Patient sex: F
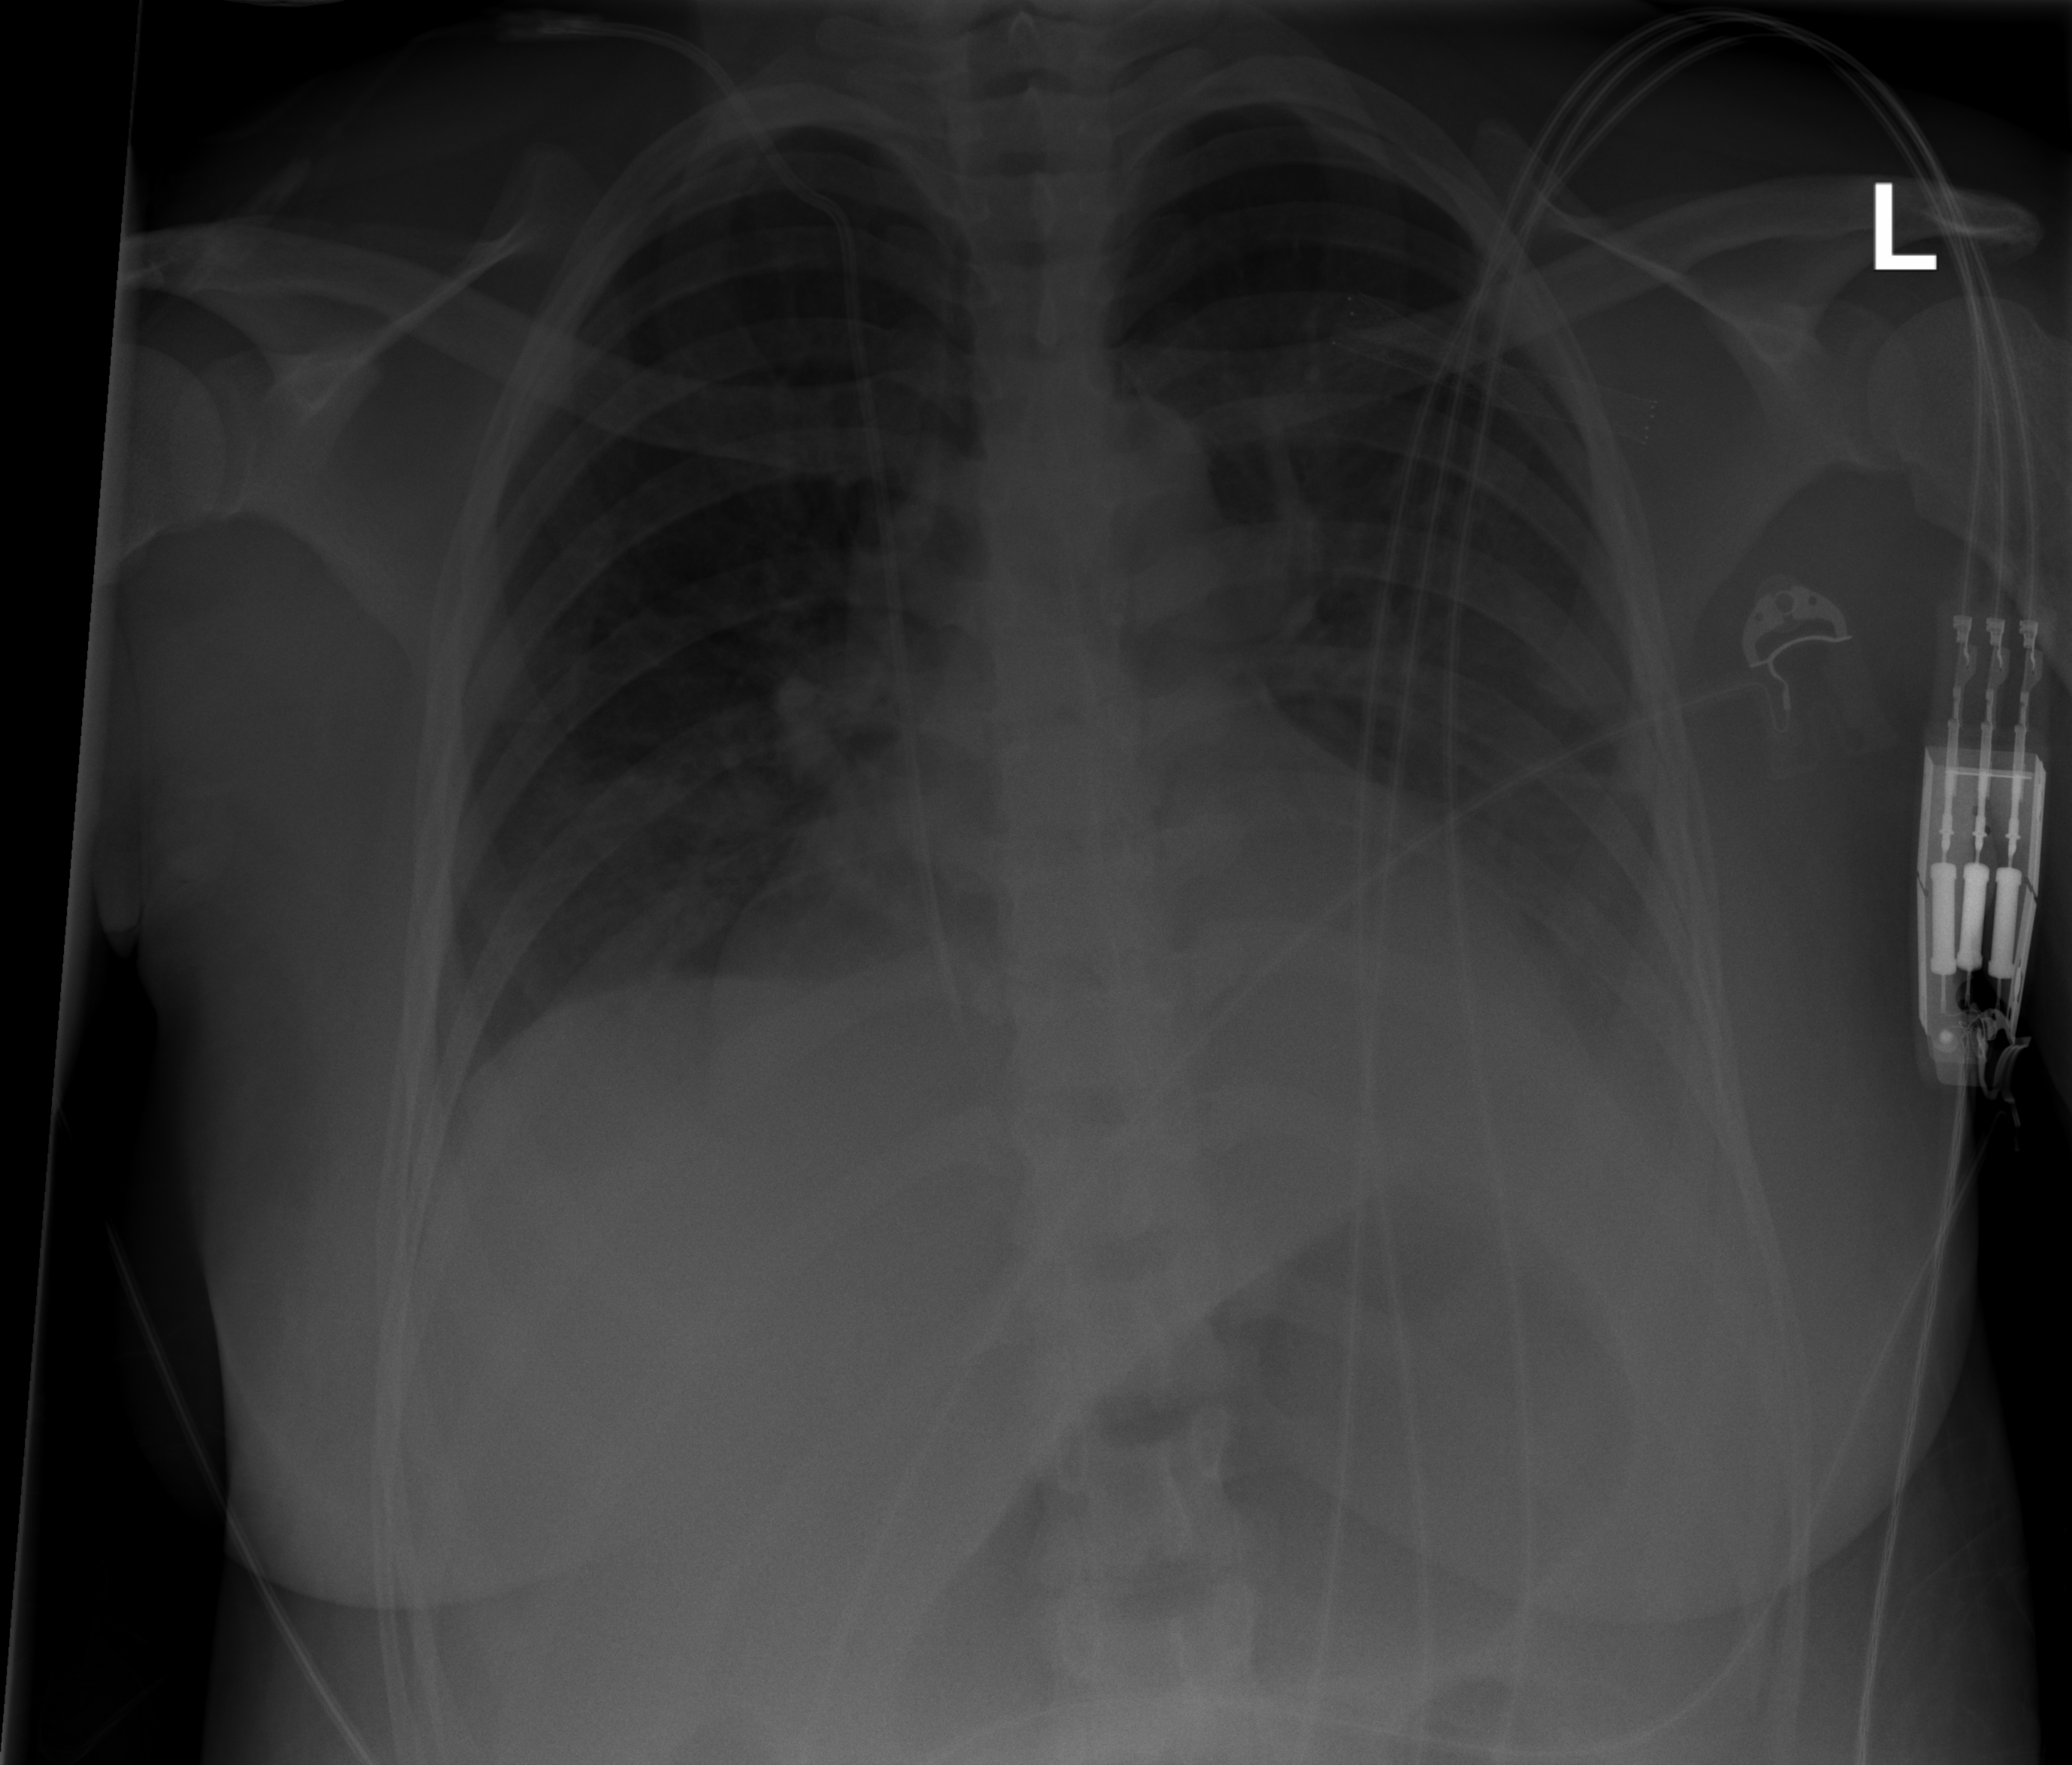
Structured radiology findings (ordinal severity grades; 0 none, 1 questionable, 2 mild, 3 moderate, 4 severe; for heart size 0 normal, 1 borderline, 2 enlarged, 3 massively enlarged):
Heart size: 2
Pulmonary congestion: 0
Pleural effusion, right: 1
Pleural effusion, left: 3
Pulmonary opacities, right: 0
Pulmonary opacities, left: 0
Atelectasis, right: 2
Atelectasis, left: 3